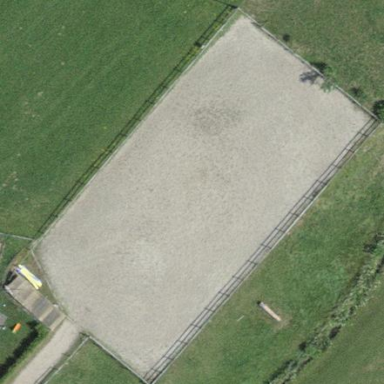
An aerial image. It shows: Equestrian pitch for leisure land sports.